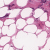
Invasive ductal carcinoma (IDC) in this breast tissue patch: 0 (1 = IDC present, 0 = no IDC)